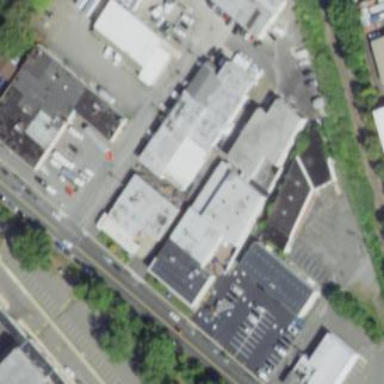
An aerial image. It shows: Industrial building.